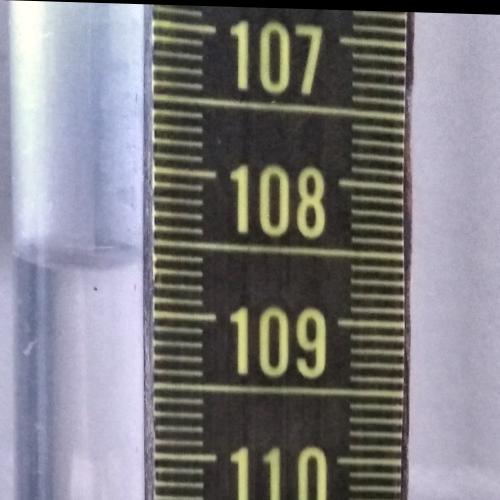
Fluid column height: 108.7 cm